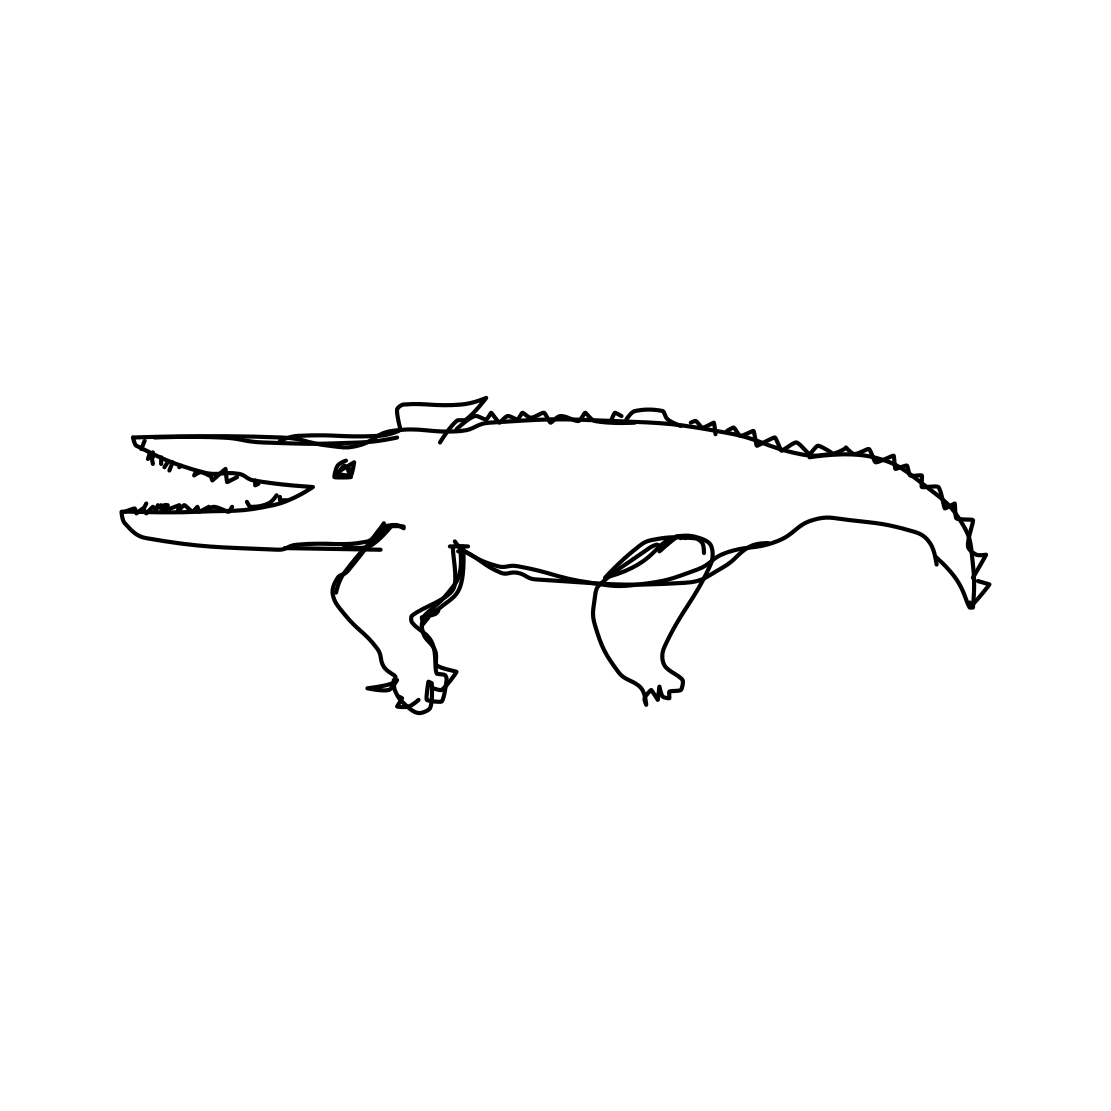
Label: crocodile